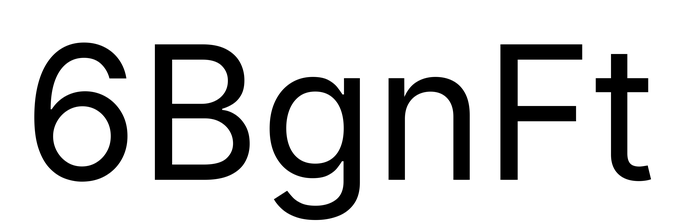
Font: Inter_Regular